Question: The following code run perfectly which was suggested by a helpful user, but overwrites the result (rows) and displays only last copied rows to the destination sheet.
Please suggest modification in the code below:
'''
Sub Selectrows()
Dim lastrow As Long
Dim cel As Range
Dim destSht As Worksheet
Set destSht = Worksheets("VERTDEST")
With Worksheets("VERTALL")
lastrow = .Range("E" & .Rows.Count).End(xlUp).Row
For Each cel In .Range("H4:H" & lastrow).SpecialCells(xlCellTypeFormulas, xlNumbers)
If cel.Value >= 2.5 Then cel.Offset(-1, 0).Resize(3, 1).EntireRow.Copy Destination:=destSht.Cells(destSht.Rows.Count, 1).End(xlUp).Offset(3)
Next
End With
End Sub
'''
Snapshot
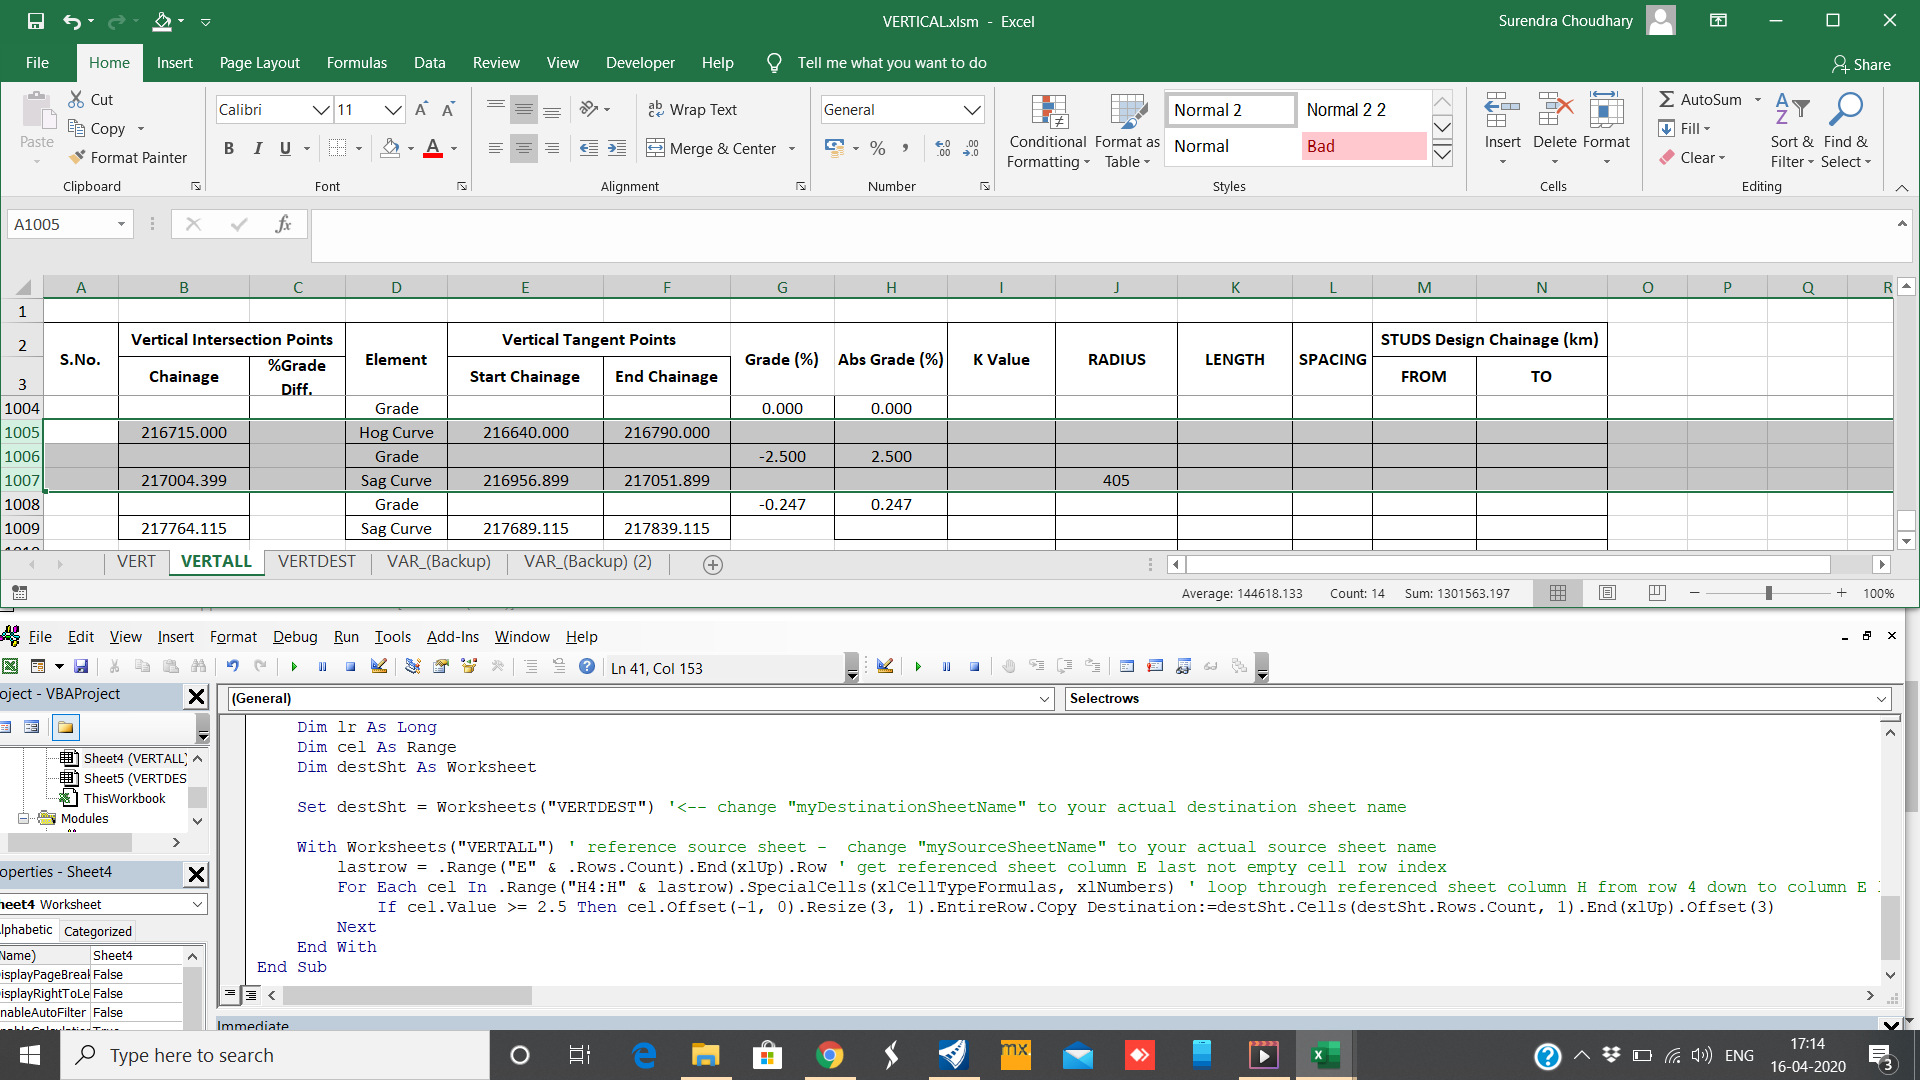
Answer: I guess its' because column A seems to be full of empty cells
hence target 'End(xlUp)' to column D (i.e. column index = 4)
'''
Sub Selectrows()
Dim lastrow As Long
Dim cel As Range
Dim destSht As Worksheet
Set destSht = Worksheets("VERTDEST")
With Worksheets("VERTALL")
lastrow = .Range("E" & .Rows.Count).End(xlUp).row
For Each cel In .Range("H4:H" & lastrow).SpecialCells(xlCellTypeFormulas, xlNumbers)
If cel.Value >= 2.5 Then cel.Offset(-1, 0).Resize(3, 1).EntireRow.Copy Destination:=destSht.Cells(destSht.Rows.Count, 4).End(xlUp).Offset(3,-3)
Next
End With
End Sub
'''